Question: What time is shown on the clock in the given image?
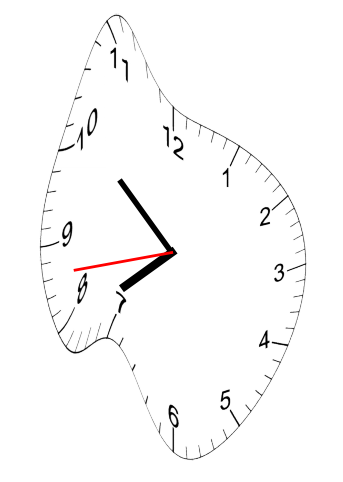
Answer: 07:51:43